Field crop: maize
Growth stage: 2
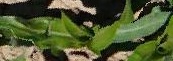
Species: maize